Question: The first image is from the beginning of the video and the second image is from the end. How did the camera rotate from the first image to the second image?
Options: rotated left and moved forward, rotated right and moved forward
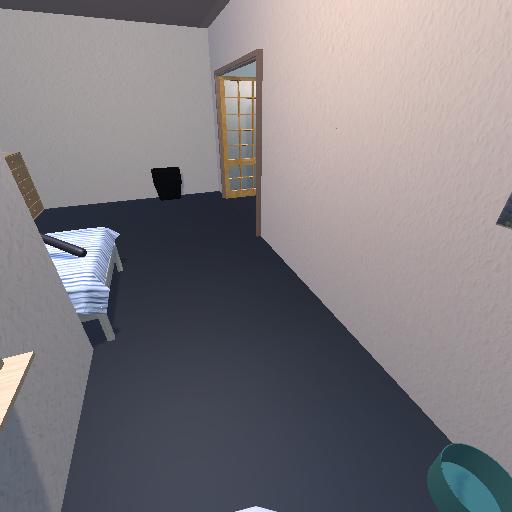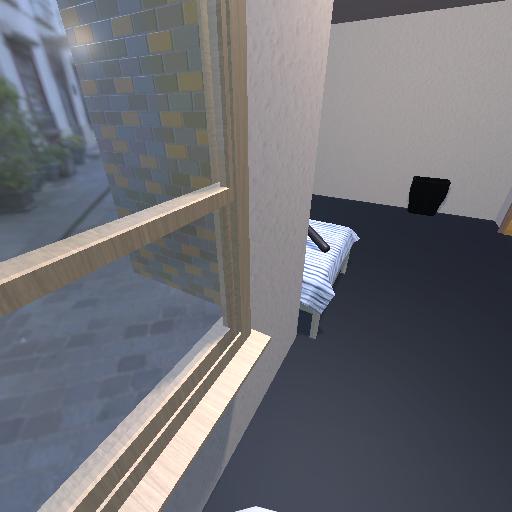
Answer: rotated left and moved forward